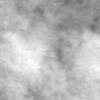
Label: no_change